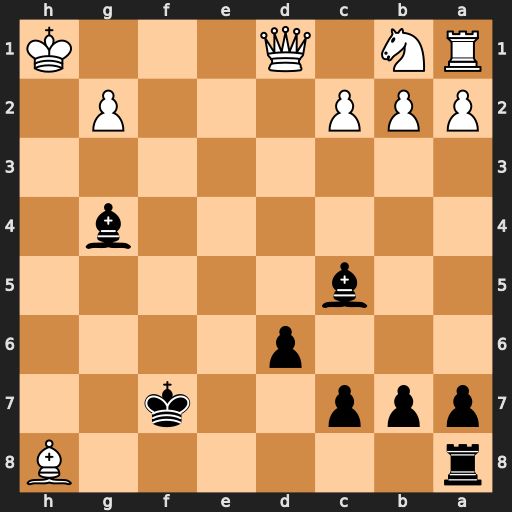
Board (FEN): r6B/ppp2k2/3p4/2b5/6b1/8/PPP3P1/RN1Q3K
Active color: b
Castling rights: -
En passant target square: -
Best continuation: Rxh8#